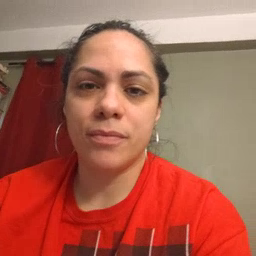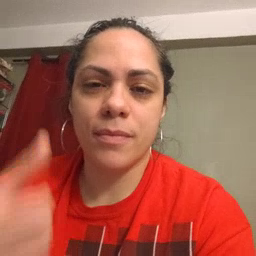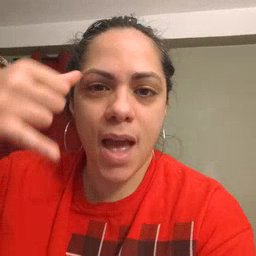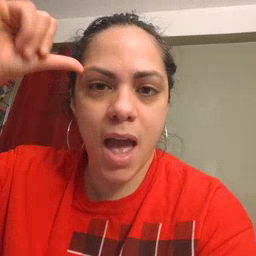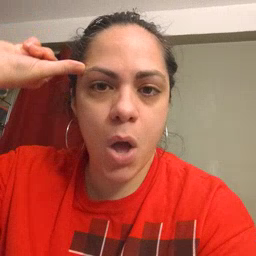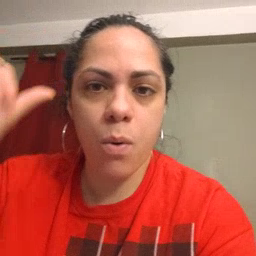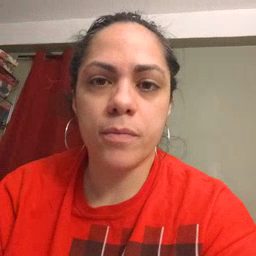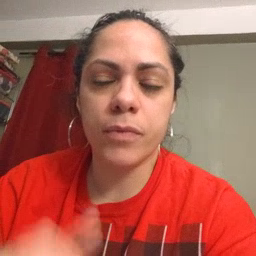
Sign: cow